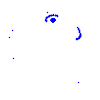
Particle: electron